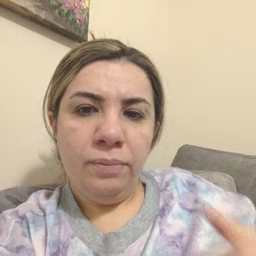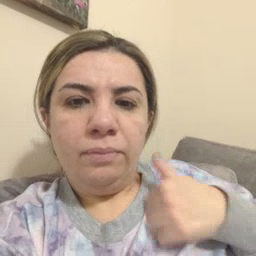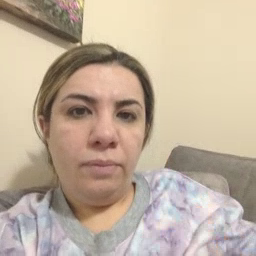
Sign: bath